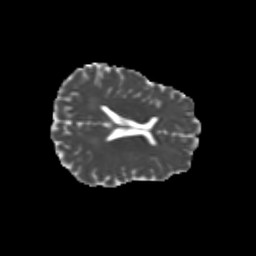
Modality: MD
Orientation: axial
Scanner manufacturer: siemens
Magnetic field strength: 3 T
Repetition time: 9.2 s
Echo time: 0.084 s